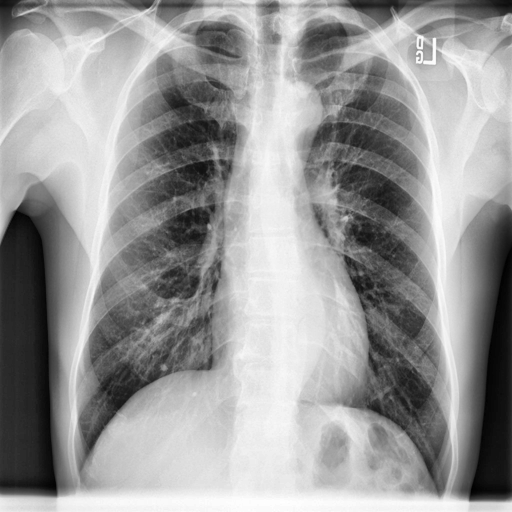
Finding: NORMAL